Field crop: maize
Growth stage: 2
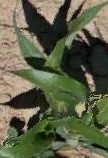
Species: maize